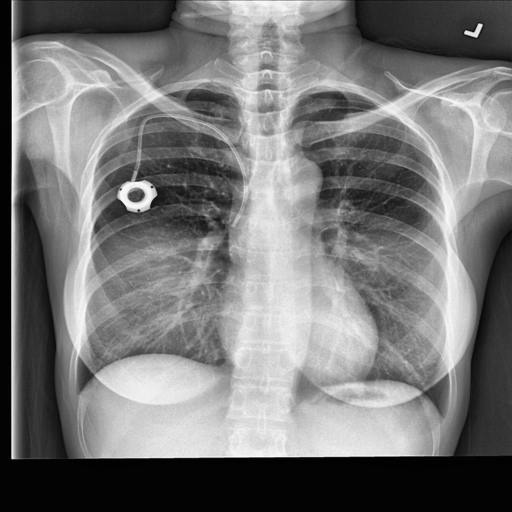
Finding: NORMAL